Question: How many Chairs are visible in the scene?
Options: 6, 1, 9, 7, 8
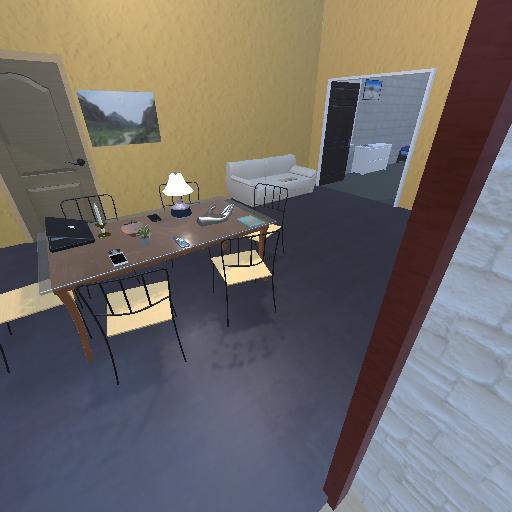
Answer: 6